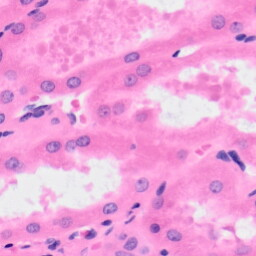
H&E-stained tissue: Kidney